You are looking at the continuous-wavelet transform of a rotating shaft's vibration signal. Diagnose the rotating machine from this image, choosing from: normal, misalignment, unbalance, looseness.
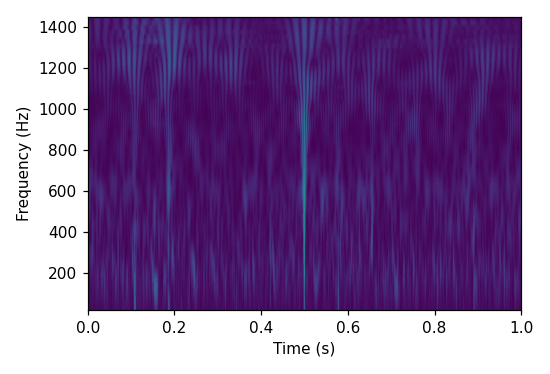
Answer: misalignment